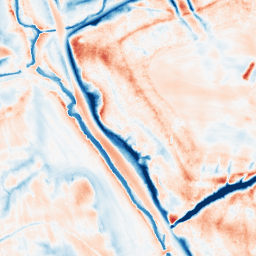
Category: edge_preserving
Decomposition family: guided
Decomposition parameters: radius: 8
eps: 0.01
Upsampling method: sinc_hamming
Upsampling parameters: scale: 2
kernel_size: 8
Upsampling scale: 2